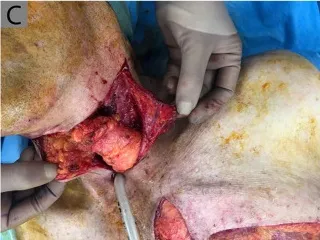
IMAP tube design. Clinical photographs demonstrating the process of IMAP tubing, de-epithelialization and inset. (C,D) The flap was then rotated superiorly and a wide subcutaneous tunnel created, insetting the tubed IMAP proximally to the pharynx (previous tubed ALT flap) and distally to the esophagus.
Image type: medical_photograph (other_medical_photograph)